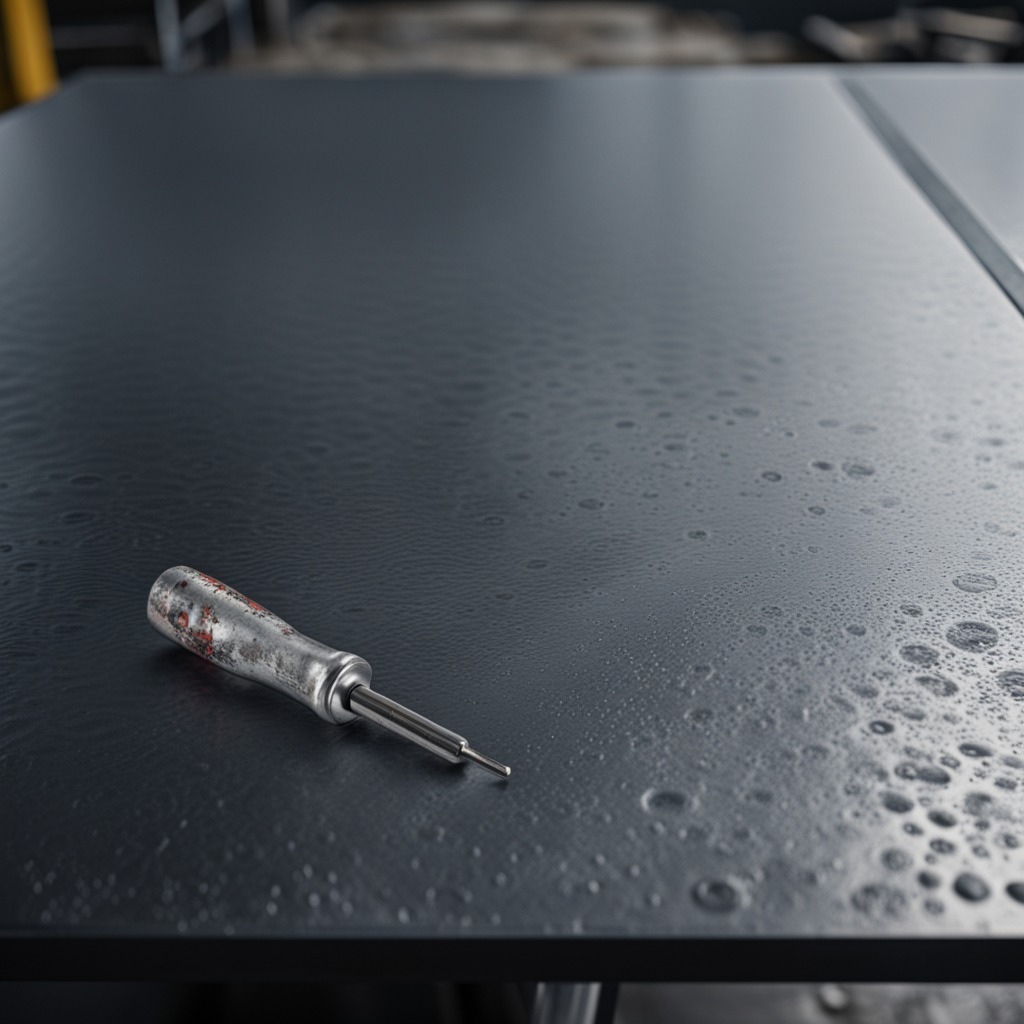
A screwdriver is lying on the cold steel table in a mining workshop.